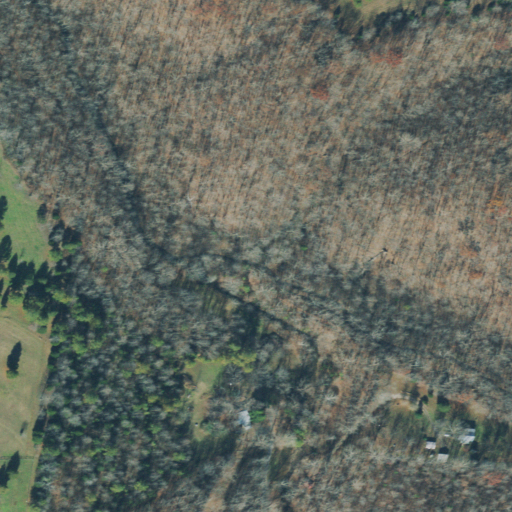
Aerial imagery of valley in Tennessee named Wyrick Hollow containing deciduous forest, mixed forest, shrub, open development, pasture, and grassland